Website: apple
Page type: billing-address
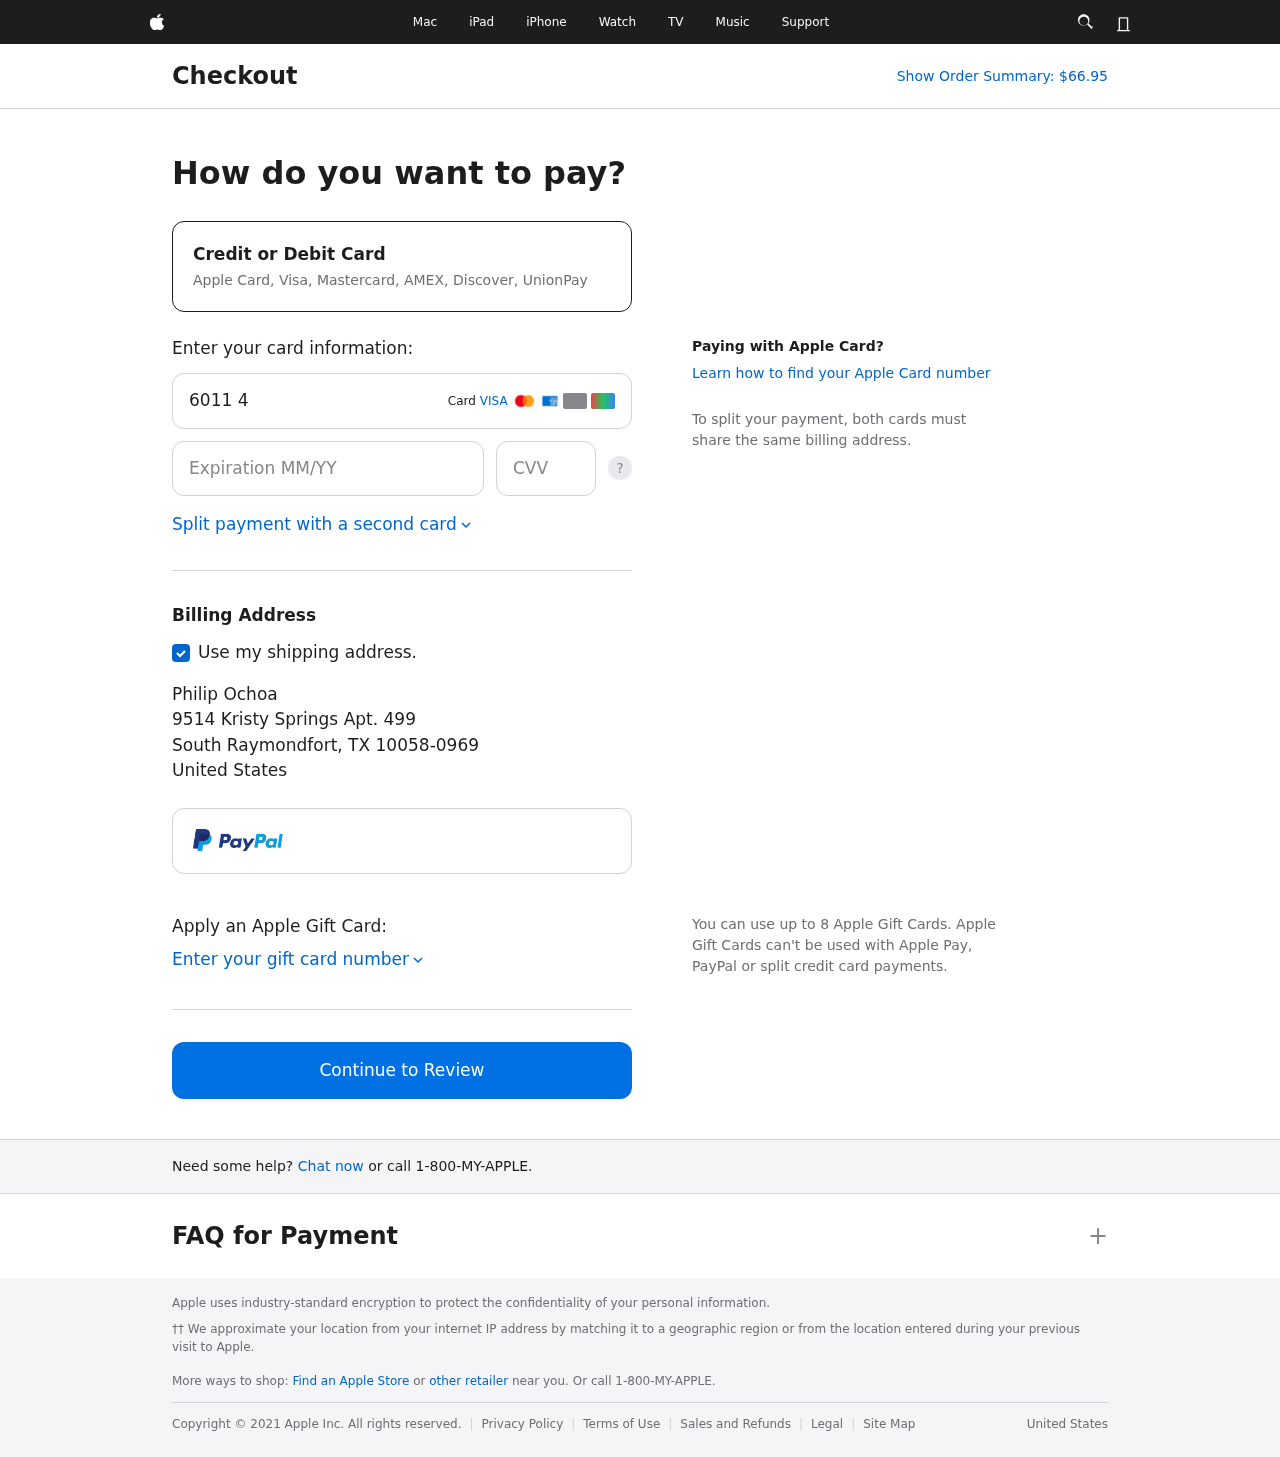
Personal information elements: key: PII_CARD_CVV
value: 814
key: PII_CARD_EXPIRY
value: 11/26
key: PII_CARD_NUMBER
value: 6011 4327 2511 5710
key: PII_CITY
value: South Raymondfort
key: PII_COUNTRY
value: United States
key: PII_FULLNAME
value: Philip Ochoa
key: PII_POSTCODE_FULL
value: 10058-0969
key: PII_STATE_ABBR
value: TX
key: PII_STREET
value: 9514 Kristy Springs Apt. 499
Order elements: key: ORDER_TOTAL
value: Show Order Summary: $66.95